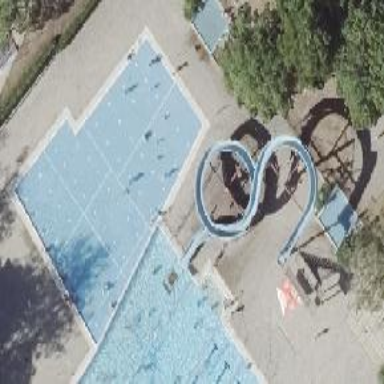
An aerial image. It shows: Leisure land with children's swimming pool.